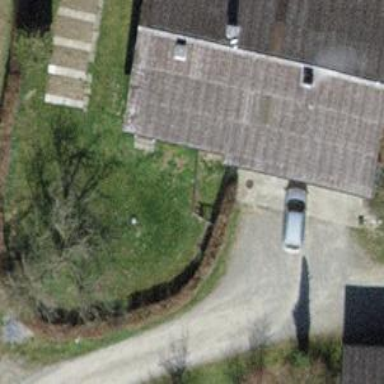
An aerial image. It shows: Gabled roof farm building.